Field crop: tomato
Growth stage: 1
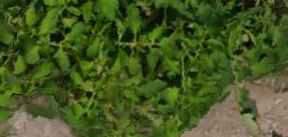
Species: tomato